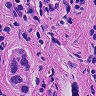
Metastatic tissue present: yes